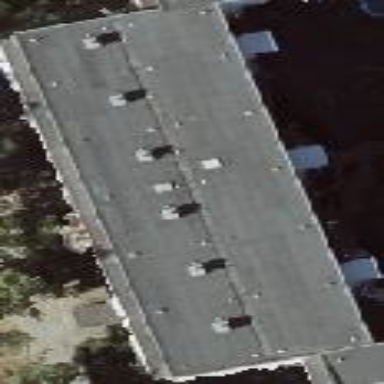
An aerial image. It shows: Apartment building with flat roof.